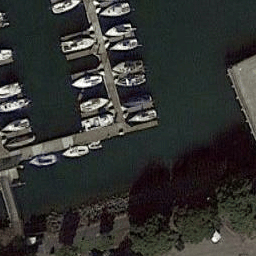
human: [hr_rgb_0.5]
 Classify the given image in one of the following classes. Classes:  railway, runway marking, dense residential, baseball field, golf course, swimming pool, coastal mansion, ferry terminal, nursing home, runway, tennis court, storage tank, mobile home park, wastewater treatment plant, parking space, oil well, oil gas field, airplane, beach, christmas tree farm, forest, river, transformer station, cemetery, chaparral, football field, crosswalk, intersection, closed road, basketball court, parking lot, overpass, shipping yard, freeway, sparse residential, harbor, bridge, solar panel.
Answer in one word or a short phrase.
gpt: harbor